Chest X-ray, PA view. Patient: 72 years old, sex M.
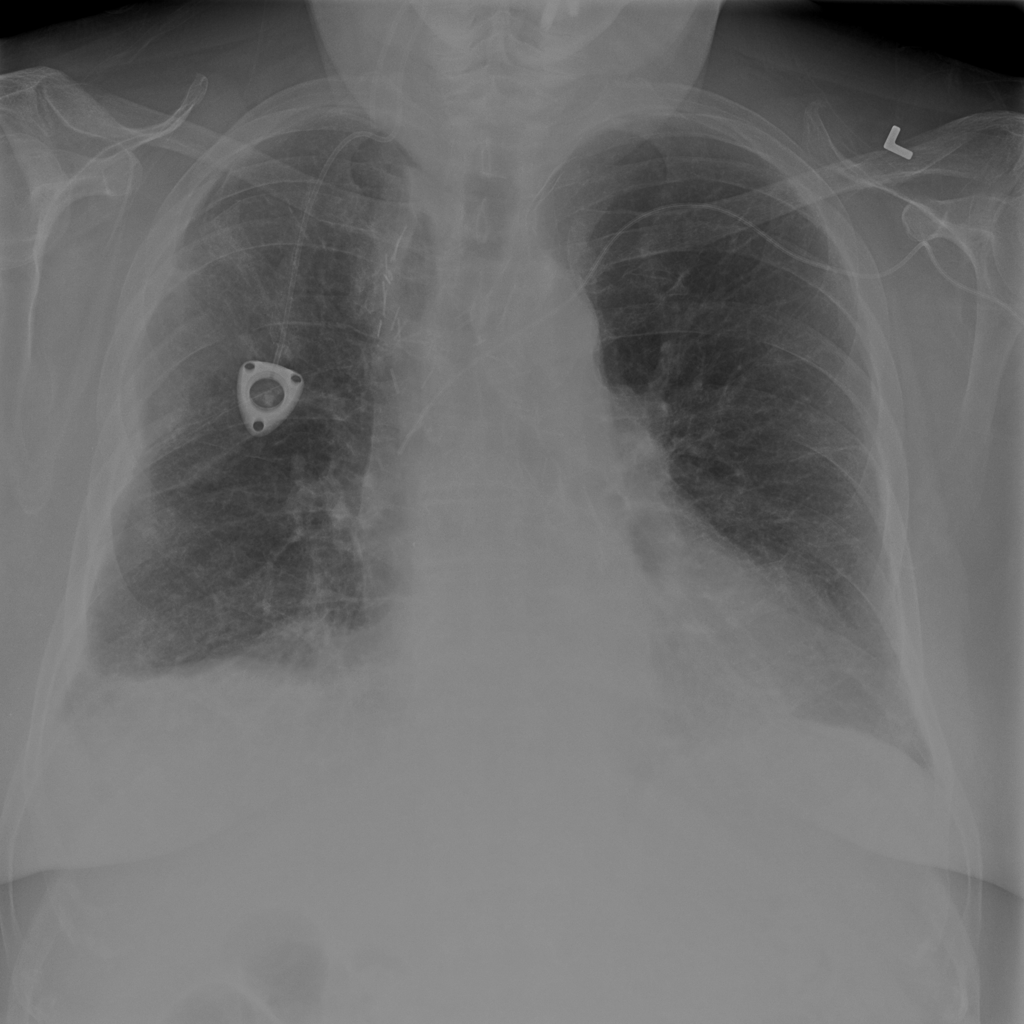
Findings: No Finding